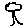
Label: tree